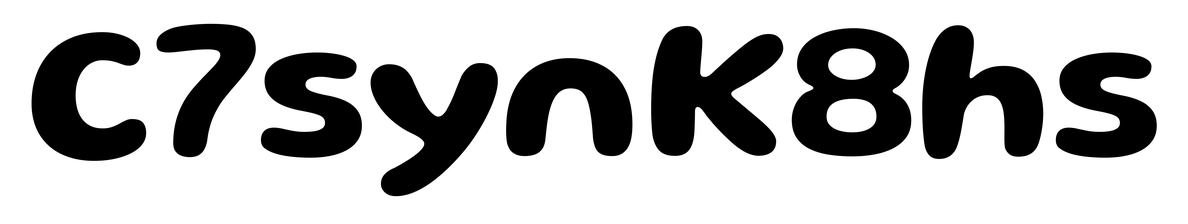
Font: Gluten_SemiBold